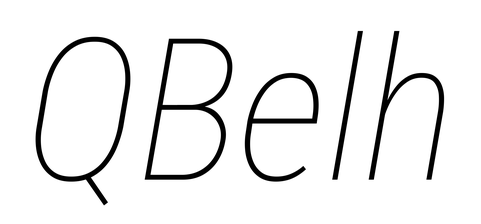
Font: Roboto-Italic_Condensed_Thin_Italic